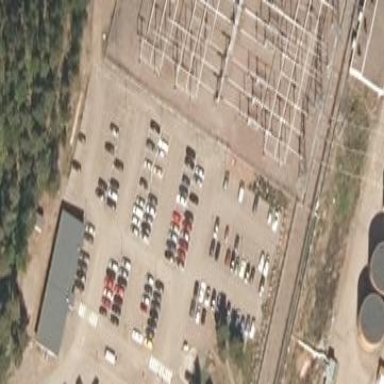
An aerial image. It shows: Parking area.